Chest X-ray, AP view. Patient: 38 years old, sex M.
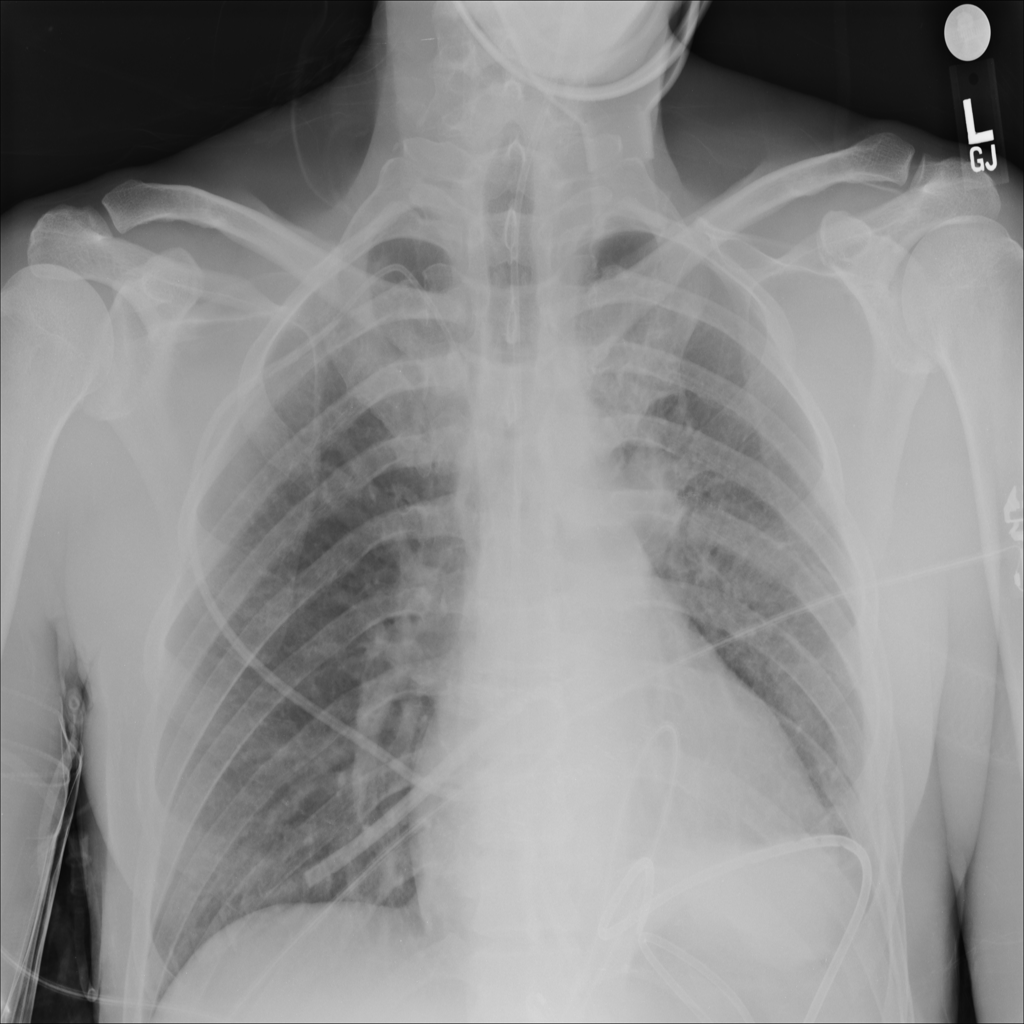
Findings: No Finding